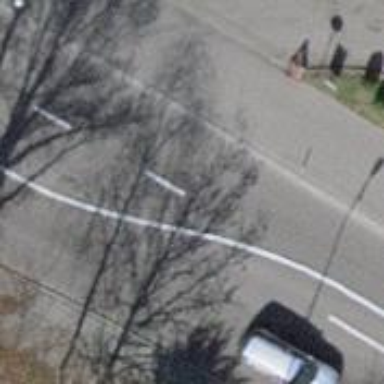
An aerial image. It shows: Primary highway with separate cycleway made of asphalt.